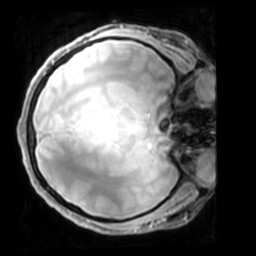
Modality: PDw
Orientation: axial
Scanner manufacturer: philips
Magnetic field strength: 7 T
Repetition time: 0.008 s
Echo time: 0.001974 s